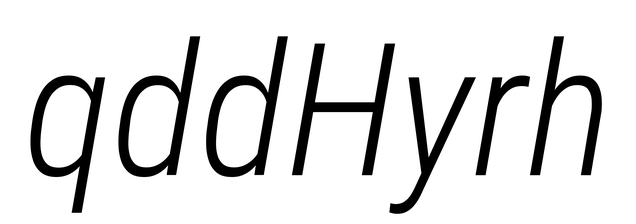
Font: Roboto-Italic_Condensed_Light_Italic